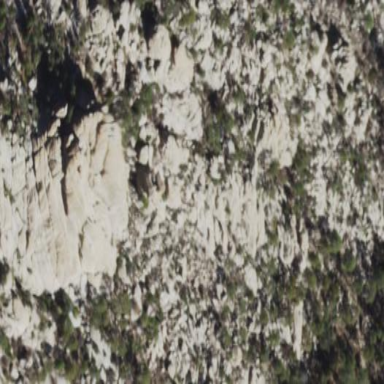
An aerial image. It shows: Landscape dominated by bare rock.